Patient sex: M
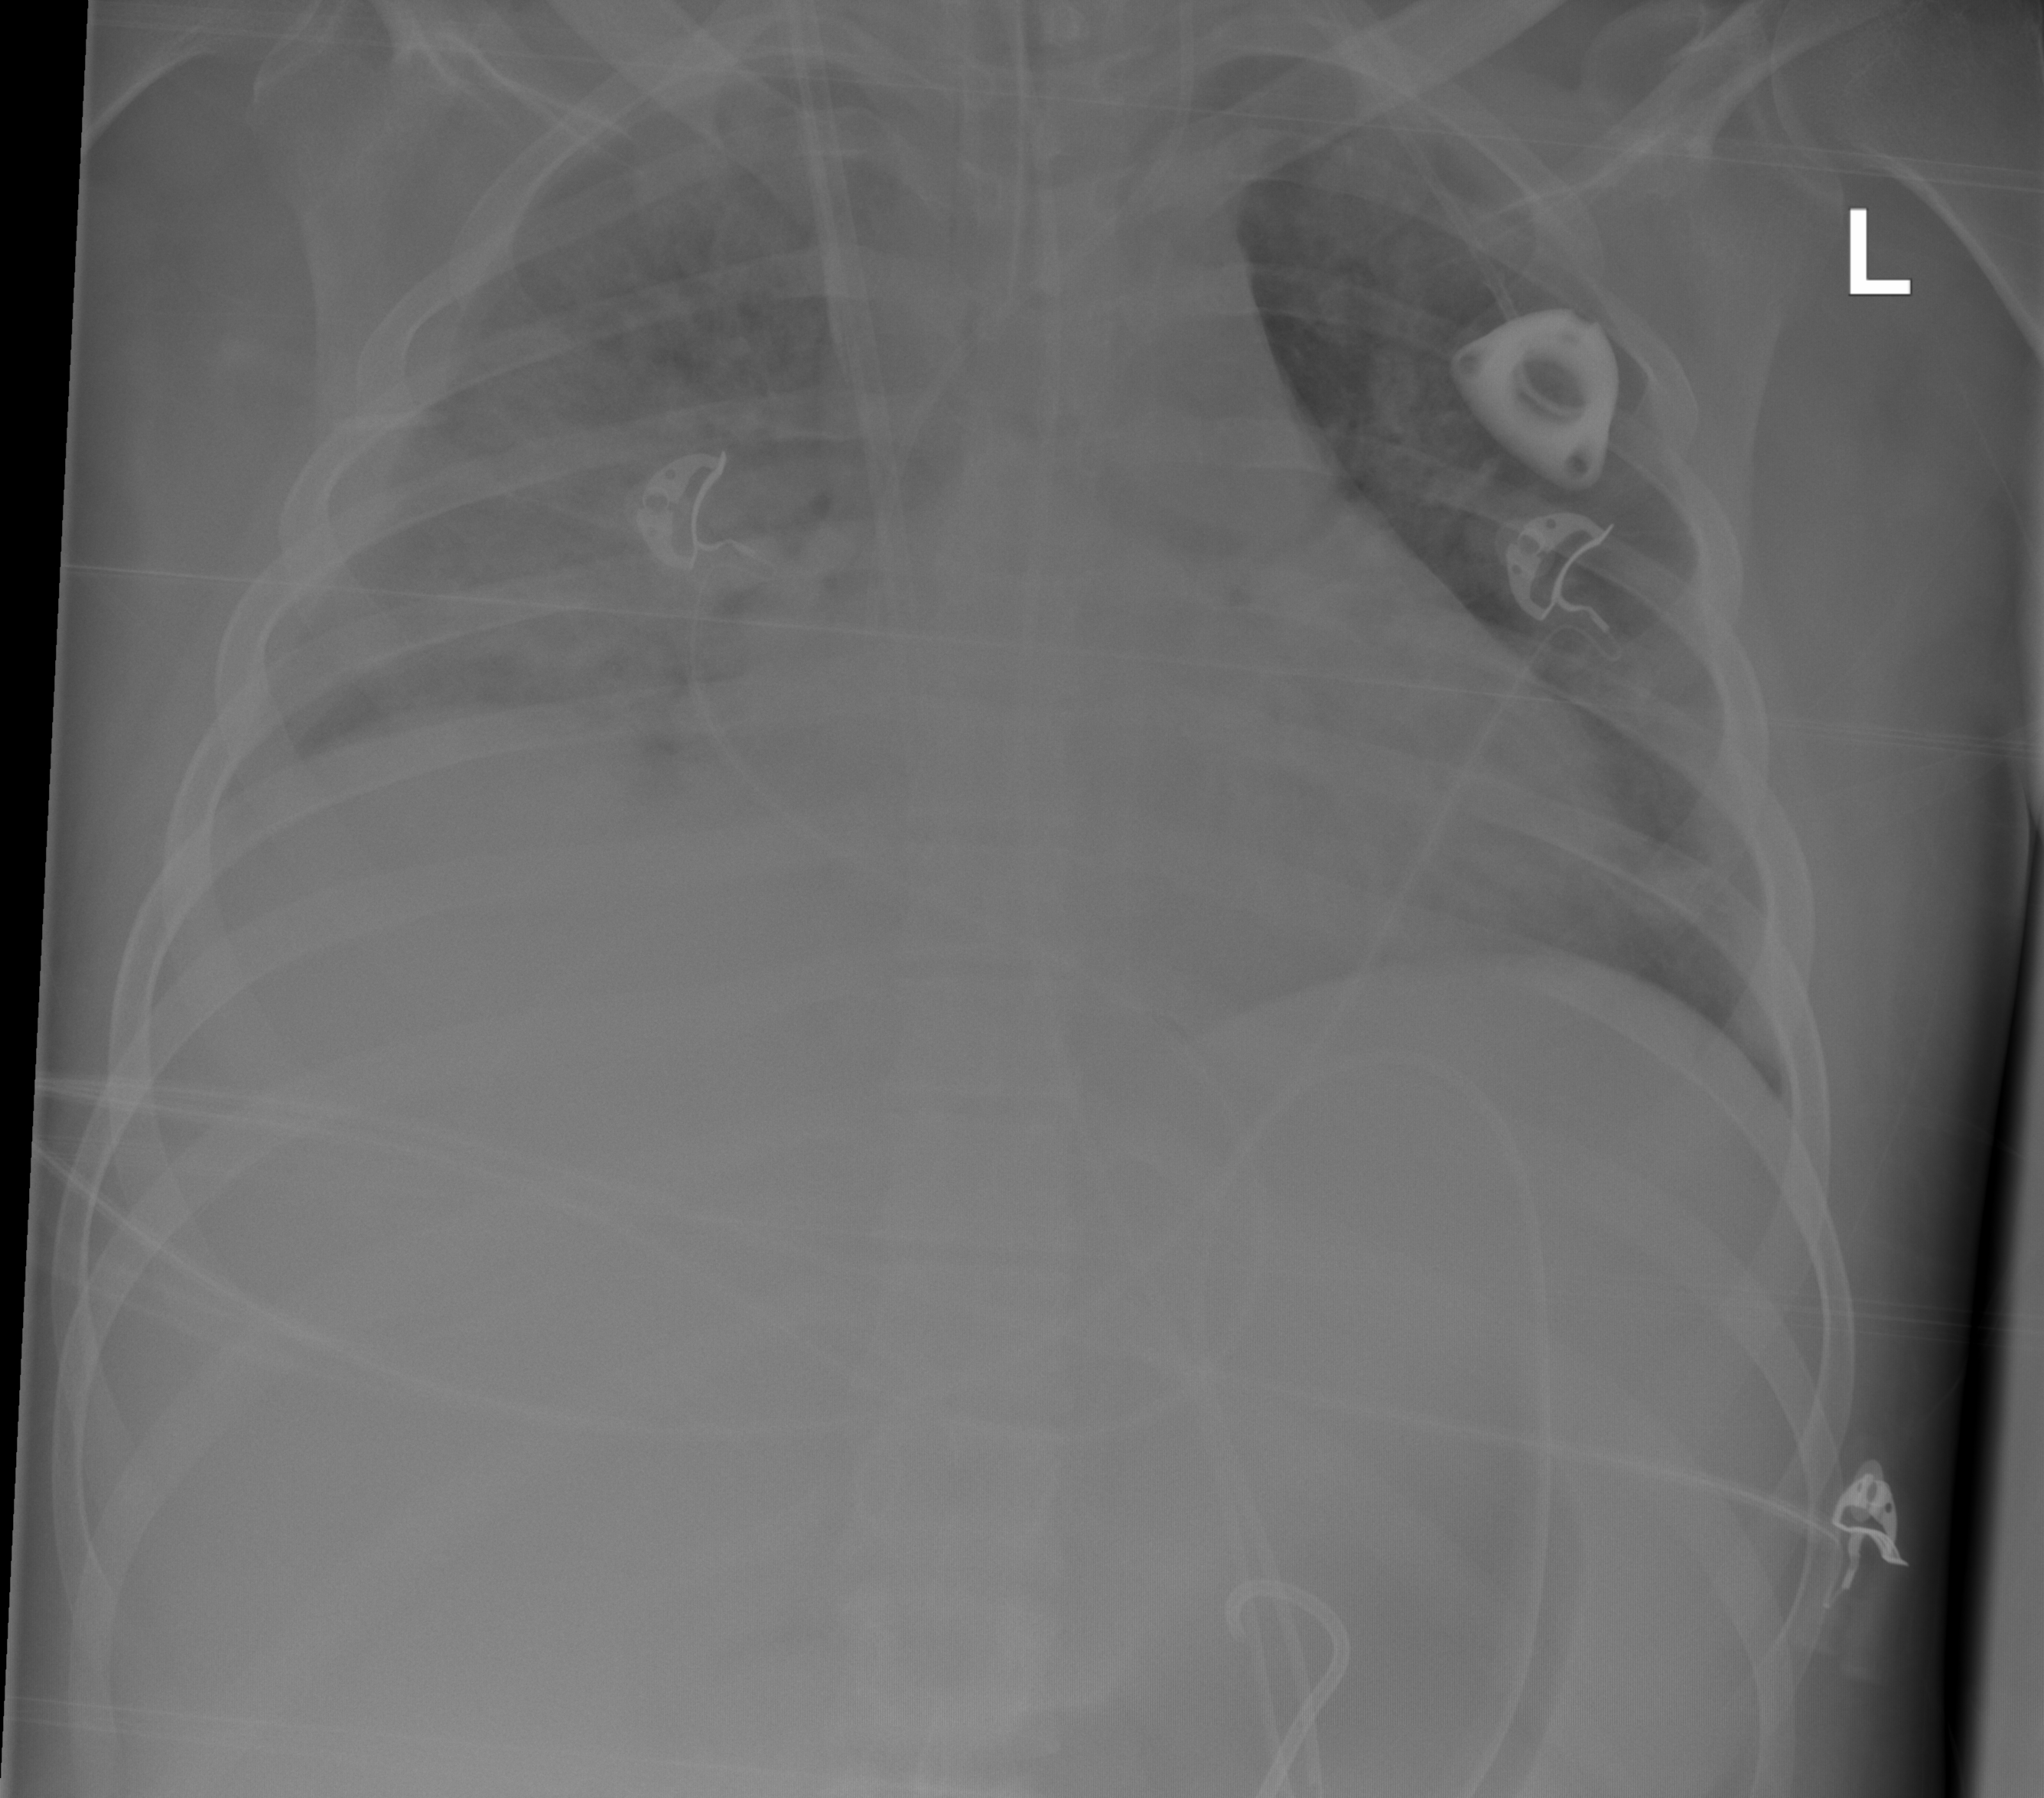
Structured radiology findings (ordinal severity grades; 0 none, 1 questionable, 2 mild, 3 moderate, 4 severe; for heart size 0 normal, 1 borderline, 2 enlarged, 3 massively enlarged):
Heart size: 2
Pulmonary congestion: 0
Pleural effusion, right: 0
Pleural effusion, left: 0
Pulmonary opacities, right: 4
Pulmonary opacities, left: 3
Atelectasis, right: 0
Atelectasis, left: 0